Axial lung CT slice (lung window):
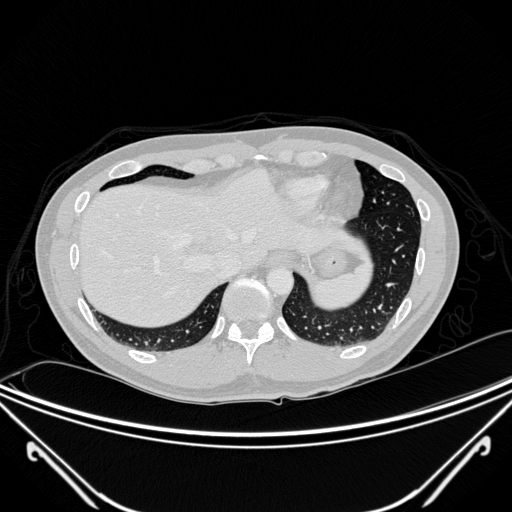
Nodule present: no